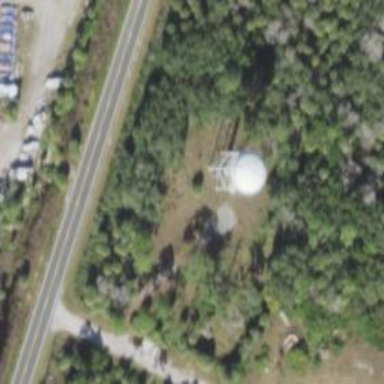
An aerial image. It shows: Water tower that is man-made.